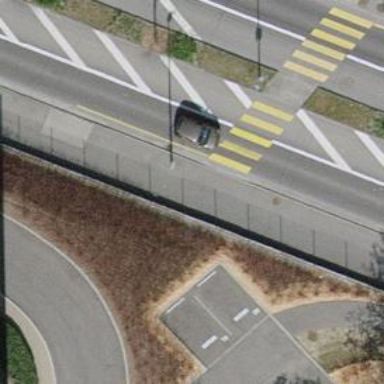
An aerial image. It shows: Uncontrolled zebra crossing on the road.